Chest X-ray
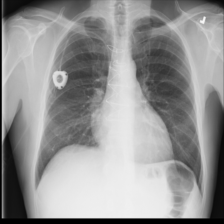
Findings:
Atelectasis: negative
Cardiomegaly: negative
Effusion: negative
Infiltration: positive
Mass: negative
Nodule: negative
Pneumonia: negative
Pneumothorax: negative
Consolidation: negative
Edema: negative
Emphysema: negative
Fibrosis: negative
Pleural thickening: negative
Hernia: negative